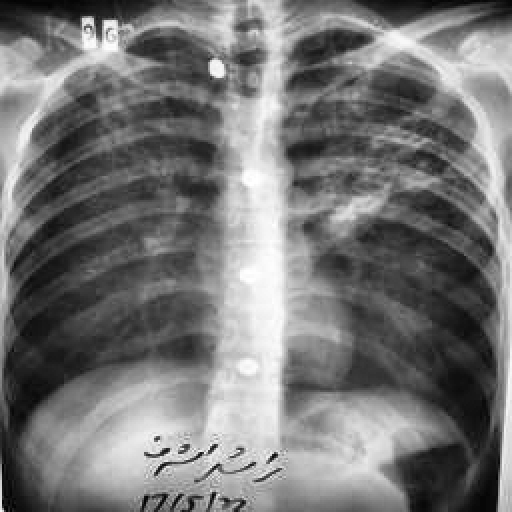
Finding: TUBERCULOSIS